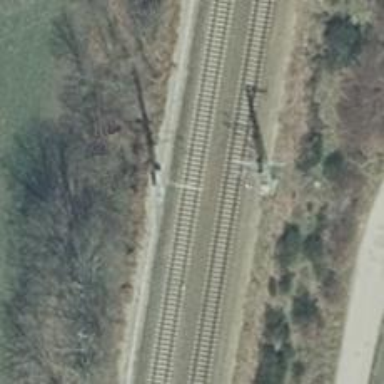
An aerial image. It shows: Milestone along the railway track with catenary mast.